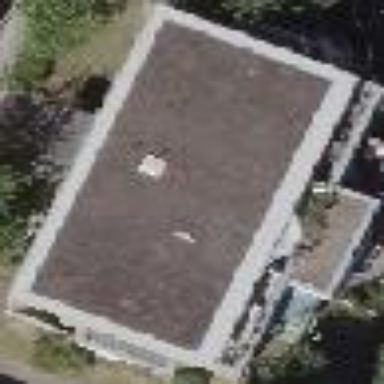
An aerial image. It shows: Building with apartments and flat roof.